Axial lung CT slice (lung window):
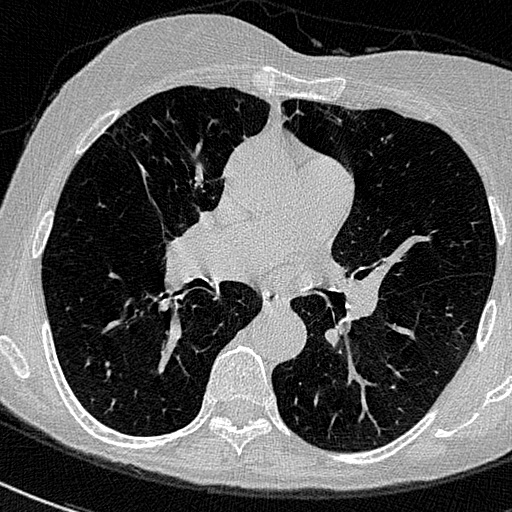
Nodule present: no